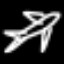
Label: airplane